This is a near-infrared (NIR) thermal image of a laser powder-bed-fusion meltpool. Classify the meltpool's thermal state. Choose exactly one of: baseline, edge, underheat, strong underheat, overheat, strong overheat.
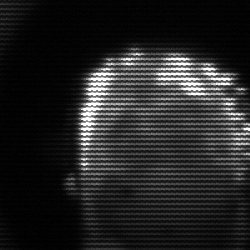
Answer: baseline